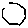
Label: hexagon